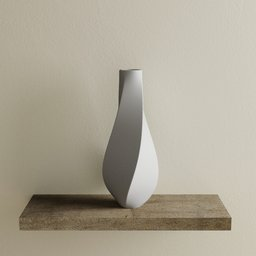
Label: decoration